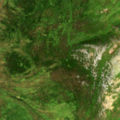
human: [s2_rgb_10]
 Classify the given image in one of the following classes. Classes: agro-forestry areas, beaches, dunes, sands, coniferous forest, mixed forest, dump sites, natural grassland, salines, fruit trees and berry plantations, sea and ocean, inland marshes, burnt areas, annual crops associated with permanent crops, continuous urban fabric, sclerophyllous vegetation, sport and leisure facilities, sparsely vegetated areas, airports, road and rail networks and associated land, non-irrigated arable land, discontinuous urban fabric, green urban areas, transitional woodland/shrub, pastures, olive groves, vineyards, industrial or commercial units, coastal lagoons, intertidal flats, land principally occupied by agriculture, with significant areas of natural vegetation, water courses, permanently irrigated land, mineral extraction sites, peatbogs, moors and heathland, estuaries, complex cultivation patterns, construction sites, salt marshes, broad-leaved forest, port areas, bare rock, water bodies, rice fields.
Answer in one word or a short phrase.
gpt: moors and heathland